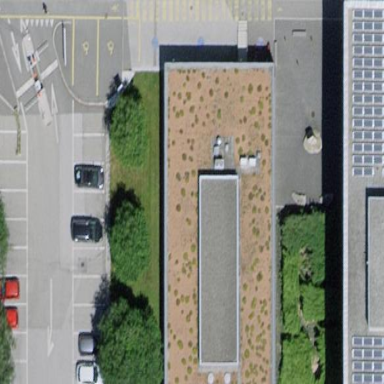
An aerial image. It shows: Hospital building.